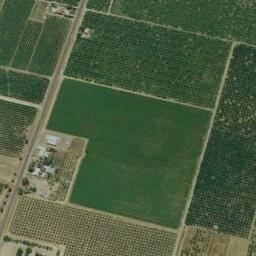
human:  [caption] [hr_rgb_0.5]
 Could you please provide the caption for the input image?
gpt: Dozens of neatly arranged dark green and light green mixed rectangular farmlands, Some of which have buildings .

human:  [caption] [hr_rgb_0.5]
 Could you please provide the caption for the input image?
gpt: Several green rectangular farmlands of different sizes are arranged in neat rows and some houses are surrounded by these farmlands .

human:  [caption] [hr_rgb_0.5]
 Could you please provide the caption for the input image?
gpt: There are some green and bare rectangular farmland .

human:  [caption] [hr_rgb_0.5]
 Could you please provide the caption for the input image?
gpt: There are many rectangular farmlands of different sizes and shades .

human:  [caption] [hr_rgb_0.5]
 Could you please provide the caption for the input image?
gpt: There are some green rectangular farmlands and a yellow one .